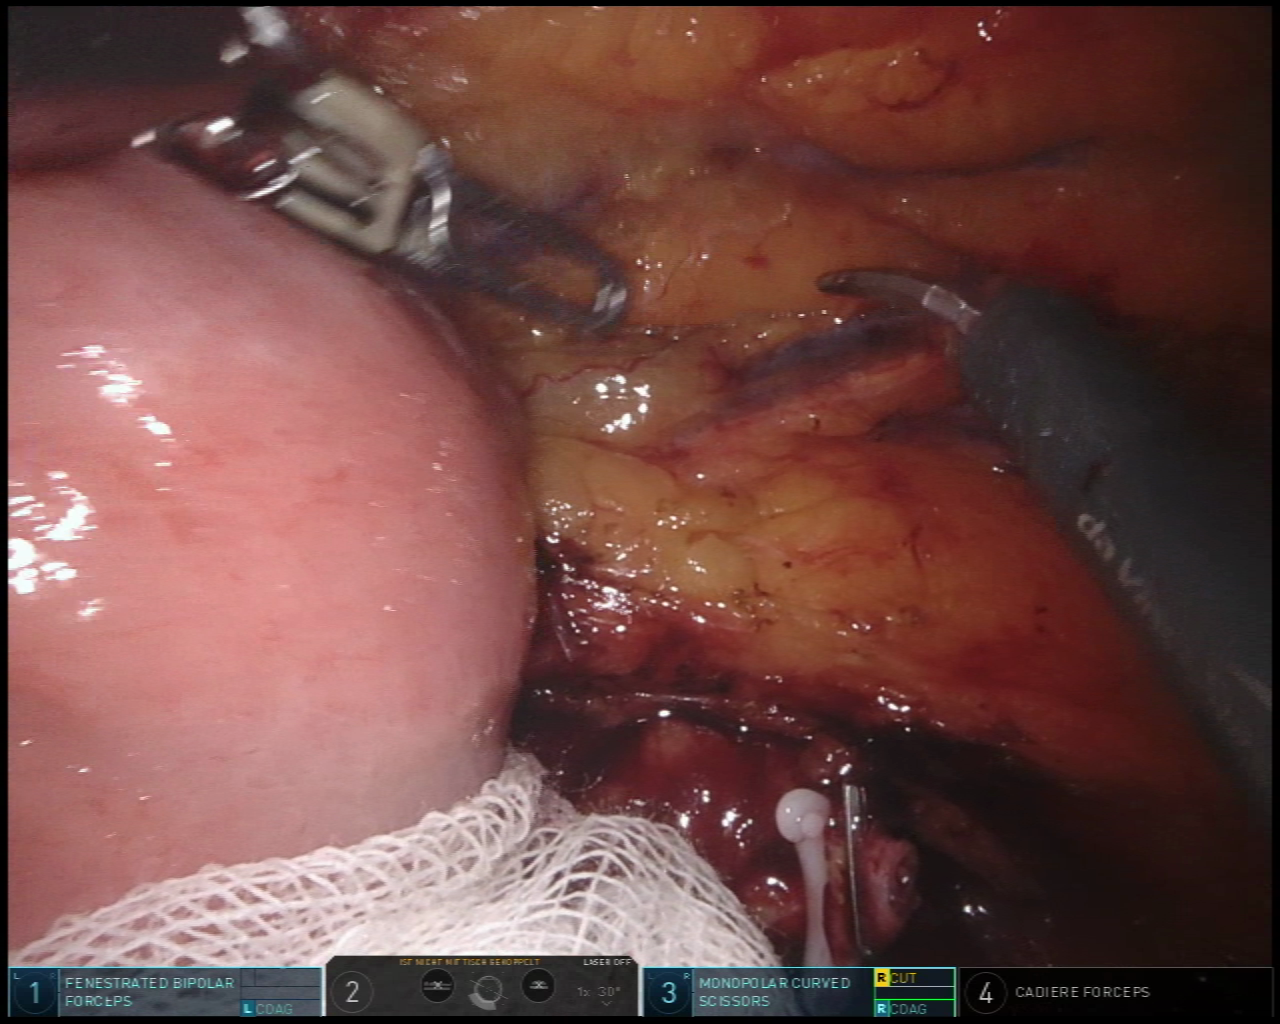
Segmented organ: intestinal_veins
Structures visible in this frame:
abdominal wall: no
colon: no
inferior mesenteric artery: no
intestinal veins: yes
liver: no
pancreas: no
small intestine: yes
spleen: no
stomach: no
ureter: yes
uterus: no
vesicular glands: no